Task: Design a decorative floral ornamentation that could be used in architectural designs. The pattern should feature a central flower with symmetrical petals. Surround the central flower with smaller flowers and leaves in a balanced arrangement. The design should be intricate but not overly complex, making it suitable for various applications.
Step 432:
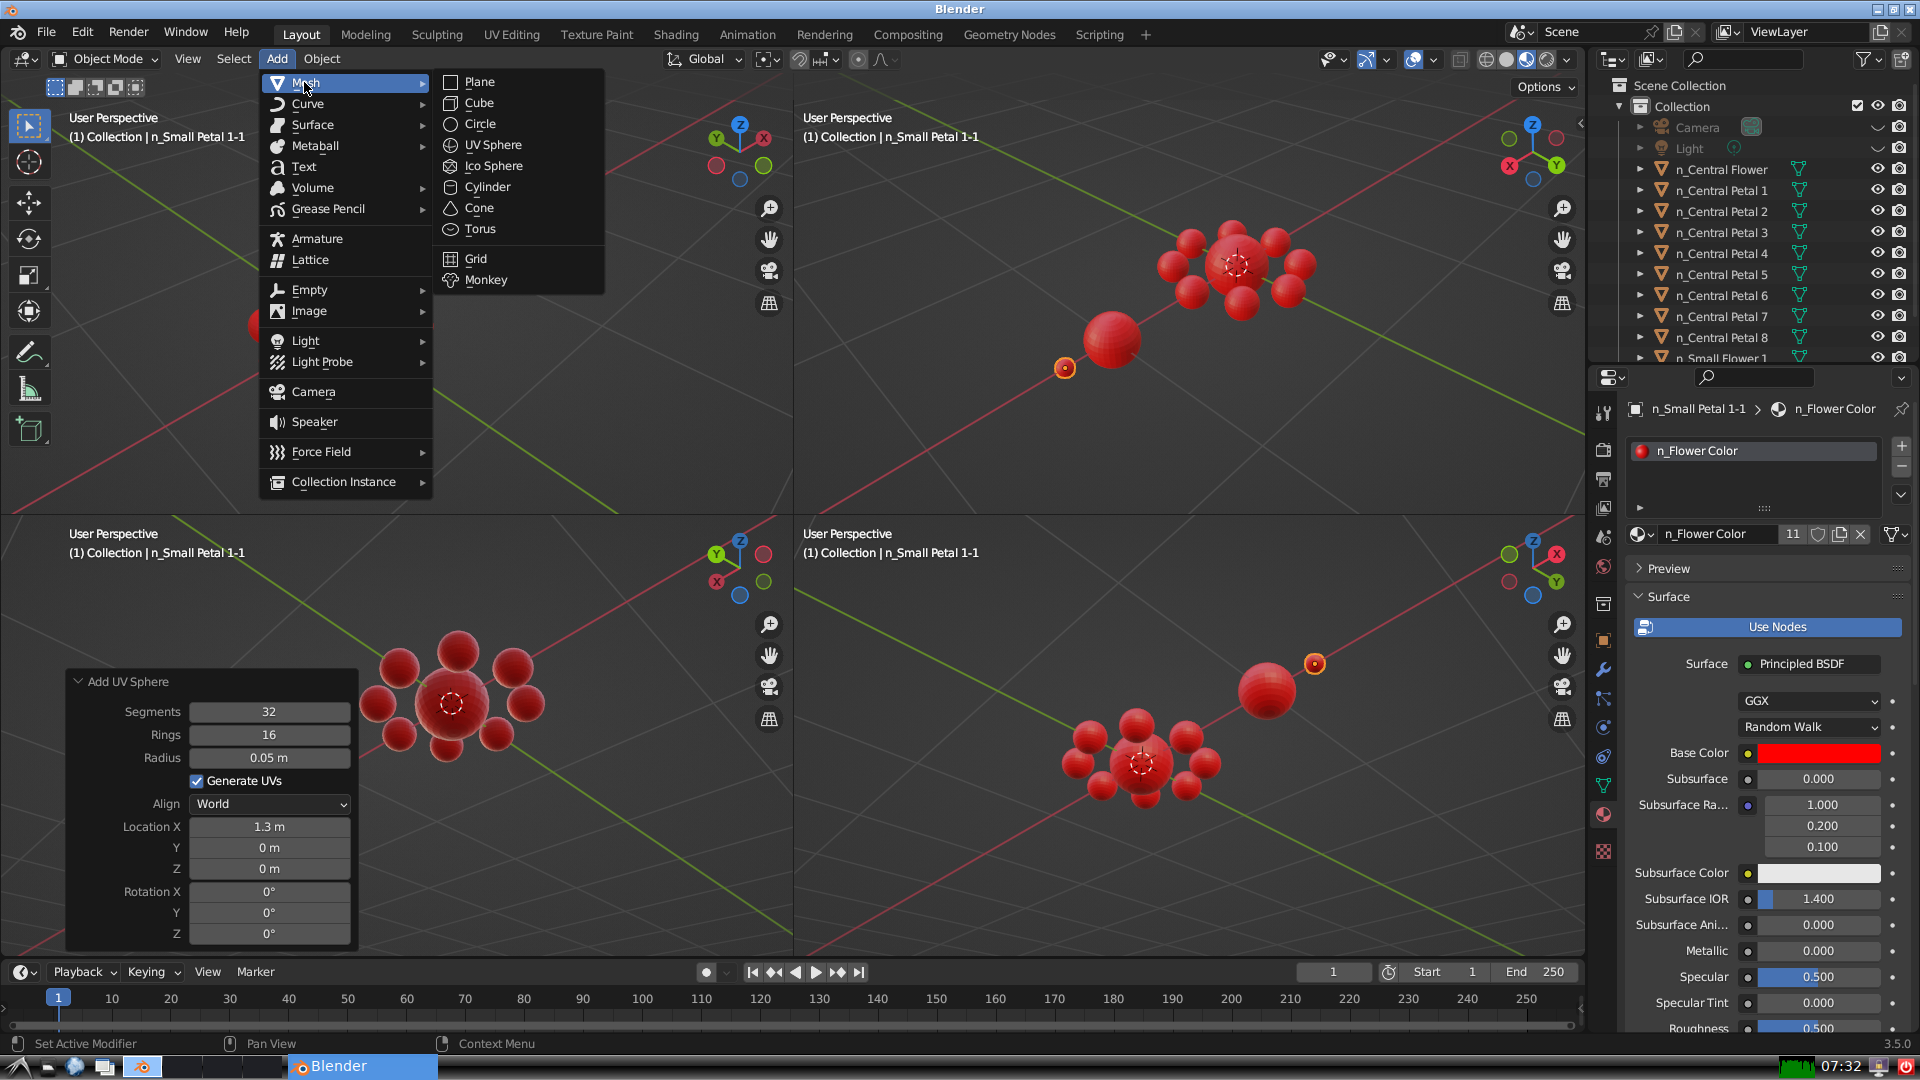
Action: {"mouse_move": [499, 144]}